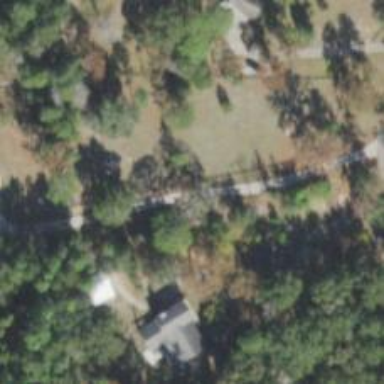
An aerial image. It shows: Driveway leading to service road.